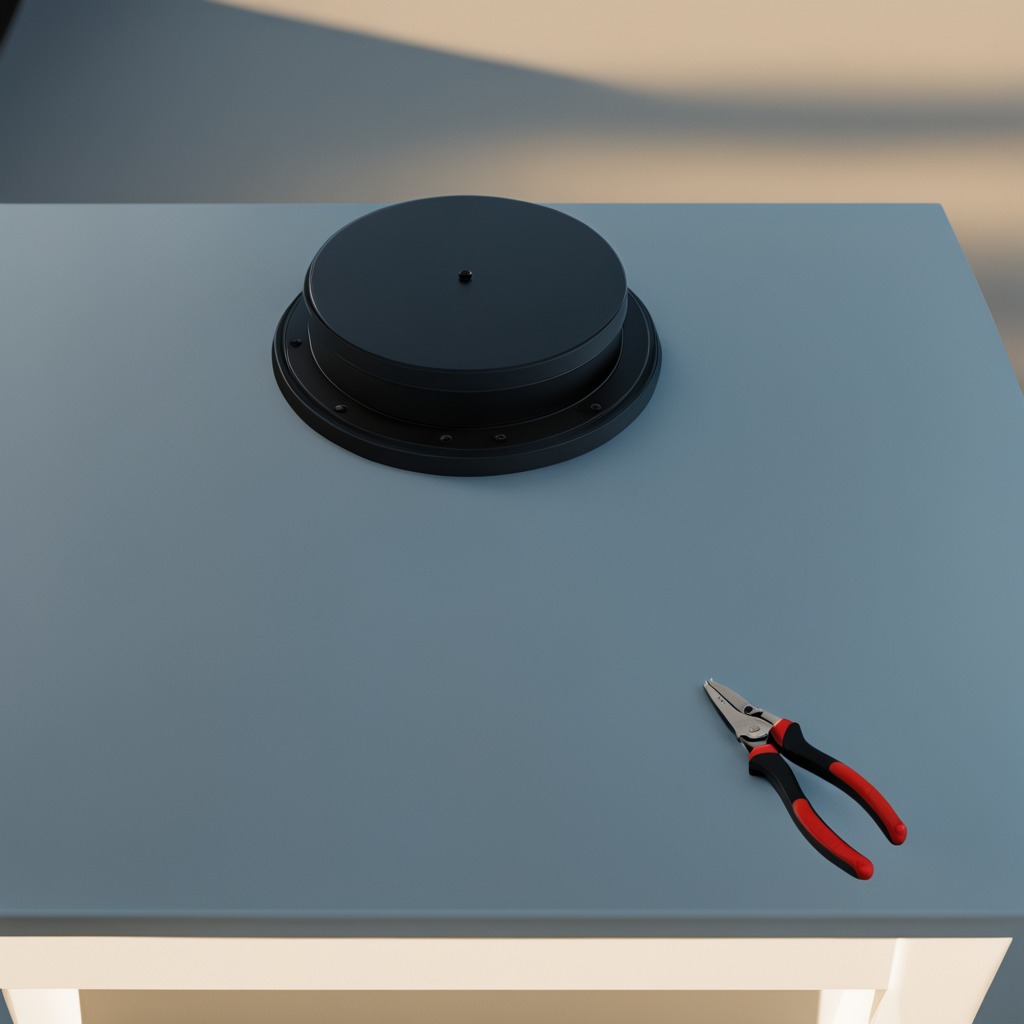
A plier is lying on a textured surface.